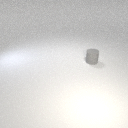
small gray rubber cylinder